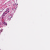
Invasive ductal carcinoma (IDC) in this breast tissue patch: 0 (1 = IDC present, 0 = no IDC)